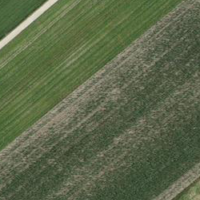
EUNIS habitat code: 52
Species observed at this site:
Ardea alba